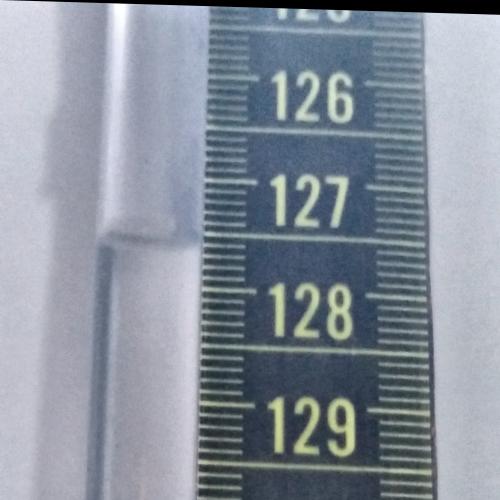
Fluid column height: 127.6 cm